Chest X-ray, PA view. Patient: 67 years old, sex M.
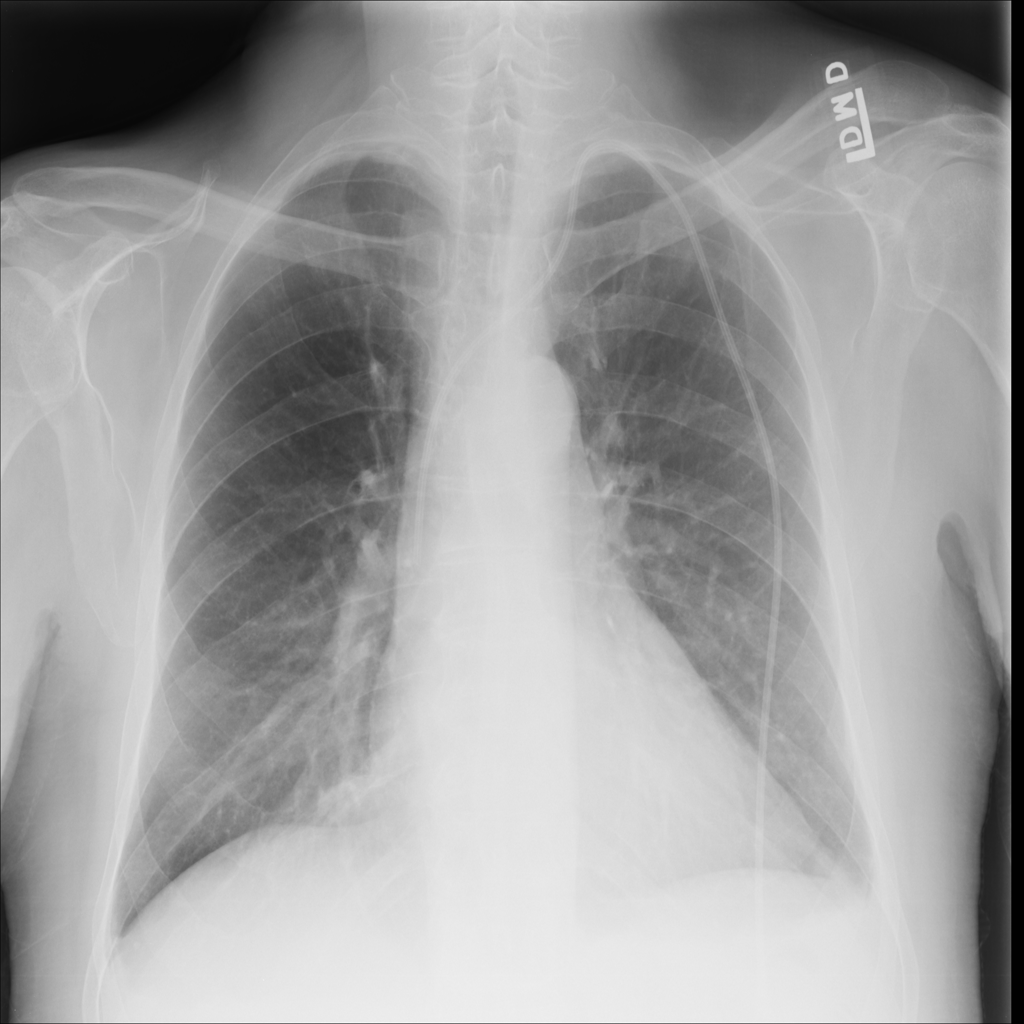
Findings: No Finding